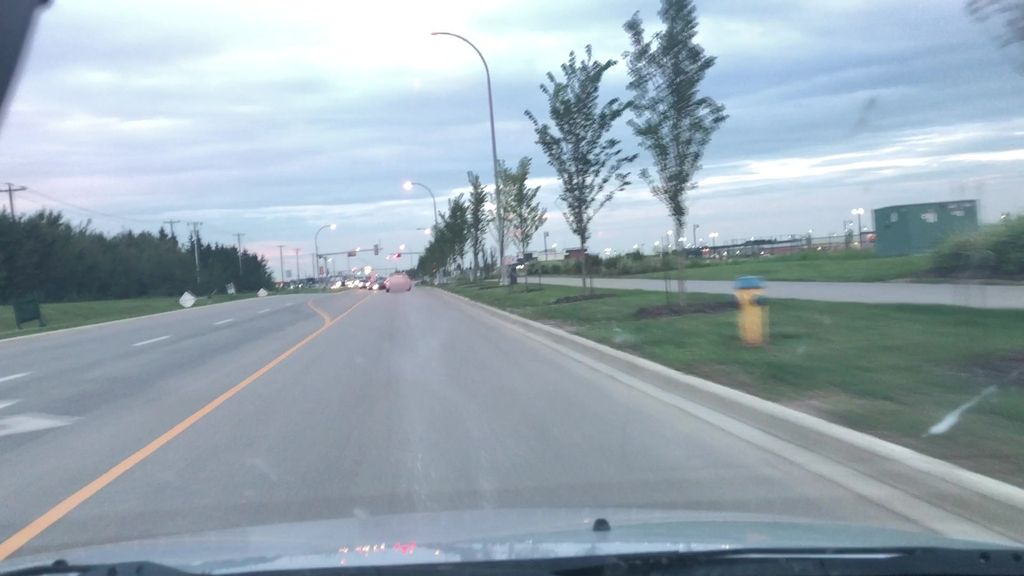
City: edmonton